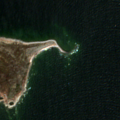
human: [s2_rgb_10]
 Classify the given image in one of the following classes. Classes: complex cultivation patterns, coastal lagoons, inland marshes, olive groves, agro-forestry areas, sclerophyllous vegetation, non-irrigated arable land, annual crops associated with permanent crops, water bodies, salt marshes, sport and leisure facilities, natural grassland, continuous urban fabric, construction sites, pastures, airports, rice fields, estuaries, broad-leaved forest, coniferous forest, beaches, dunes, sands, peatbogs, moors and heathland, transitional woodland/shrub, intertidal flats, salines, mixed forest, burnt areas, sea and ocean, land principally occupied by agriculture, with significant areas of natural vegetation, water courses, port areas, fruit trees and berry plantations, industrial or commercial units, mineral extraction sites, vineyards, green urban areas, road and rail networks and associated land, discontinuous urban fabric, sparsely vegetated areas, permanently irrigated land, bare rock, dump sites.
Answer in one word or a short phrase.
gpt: transitional woodland/shrub, sea and ocean